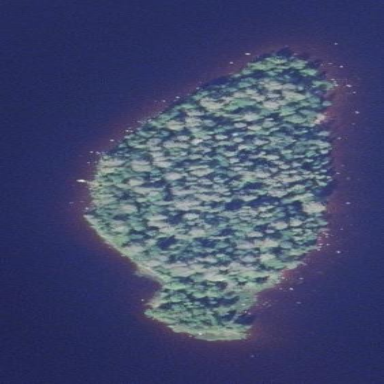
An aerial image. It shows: Islet.